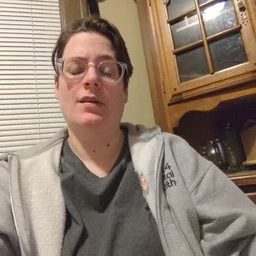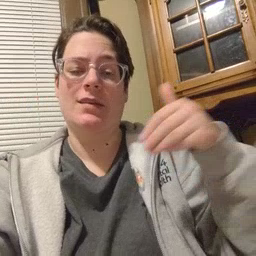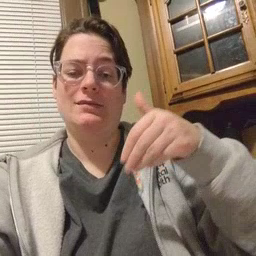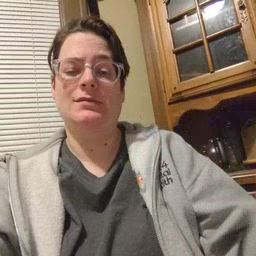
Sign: night